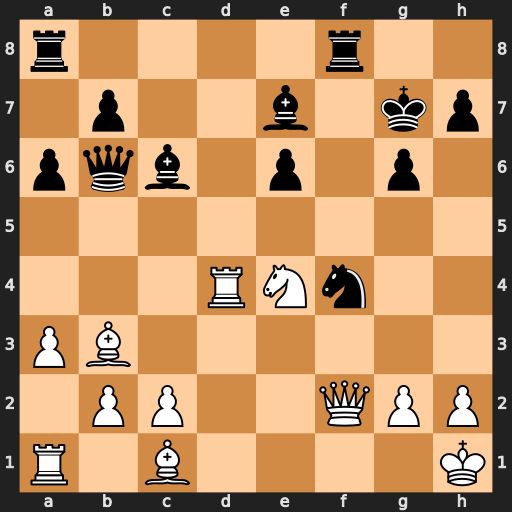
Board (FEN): r4r2/1p2b1kp/pqb1p1p1/8/3RNn2/PB6/1PP2QPP/R1B4K
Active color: w
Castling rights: -
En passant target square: -
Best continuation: Rd7 Qxf2 Rxe7+ Kh8 Nxf2